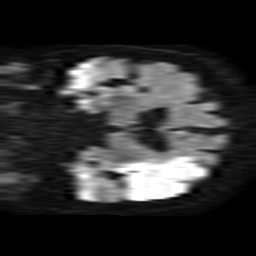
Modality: TRACE
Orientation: coronal
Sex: female
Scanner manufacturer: philips
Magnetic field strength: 1.5 T
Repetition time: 3.393 s
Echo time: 0.06922 s